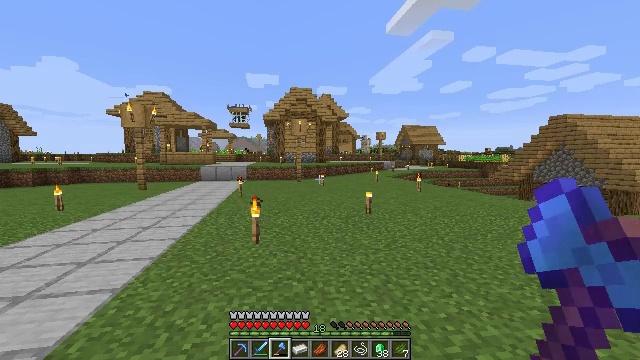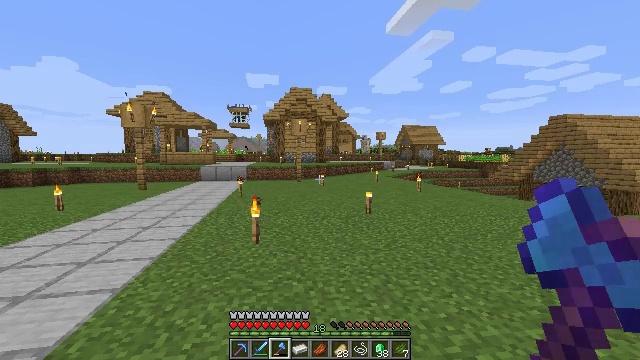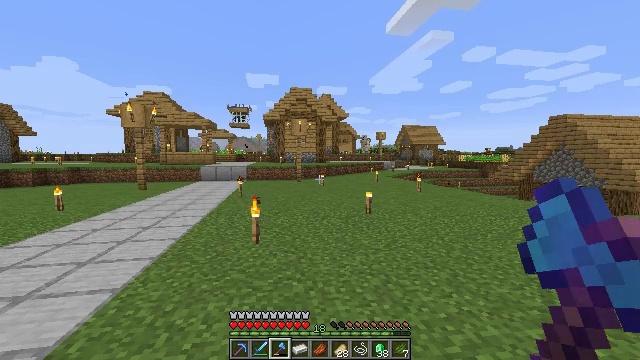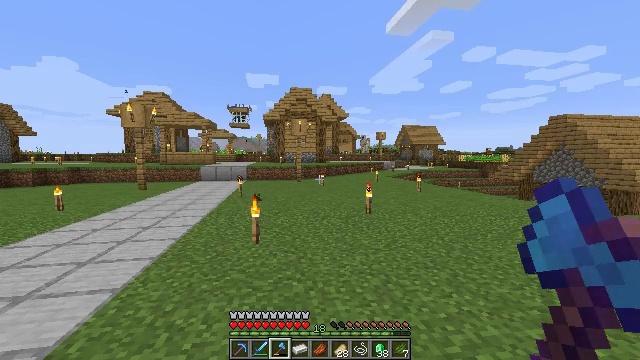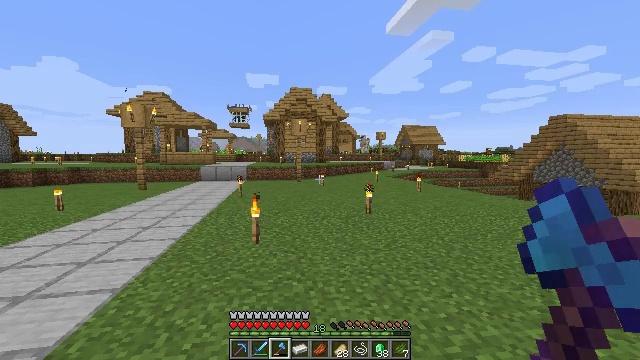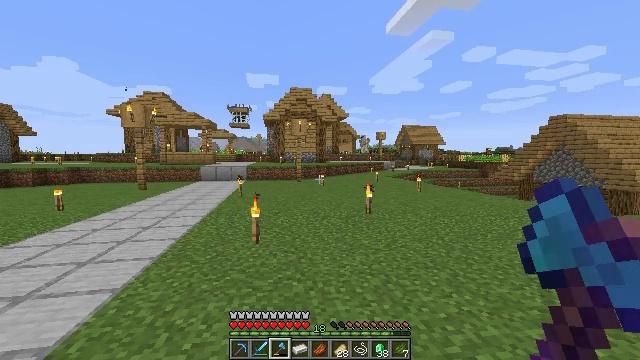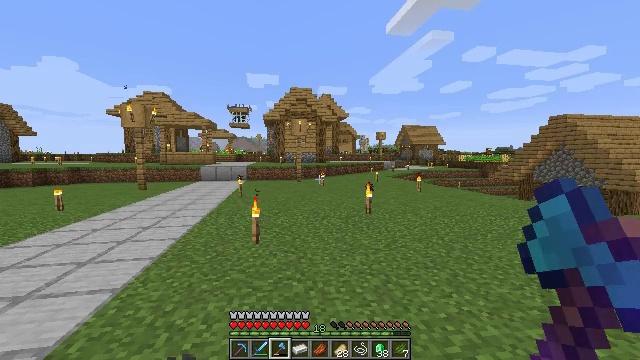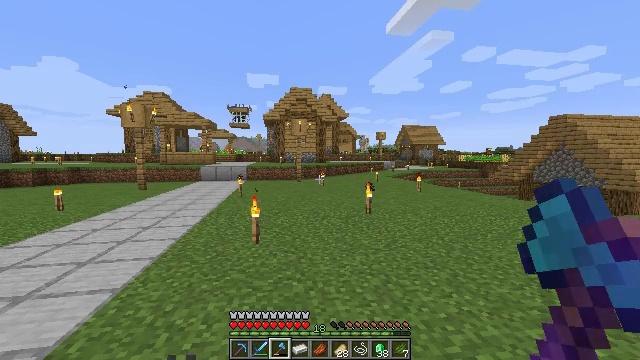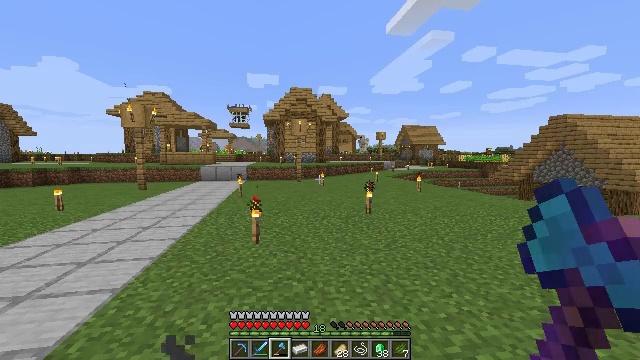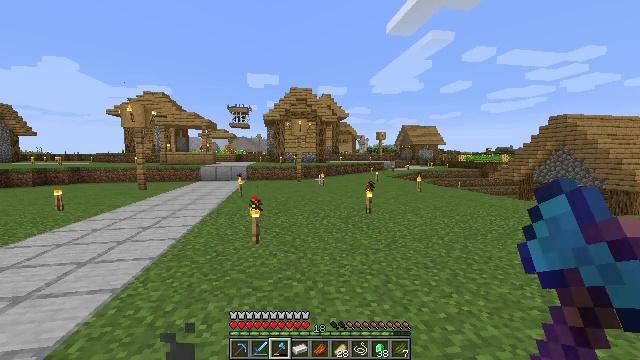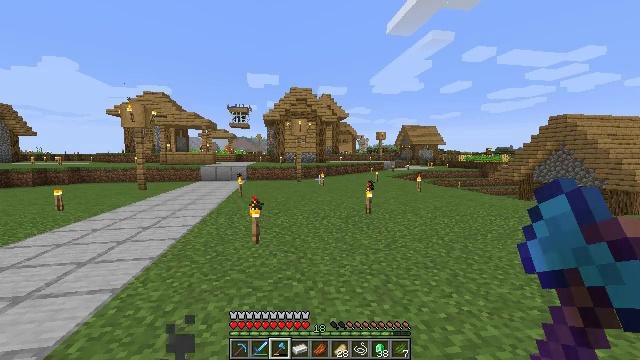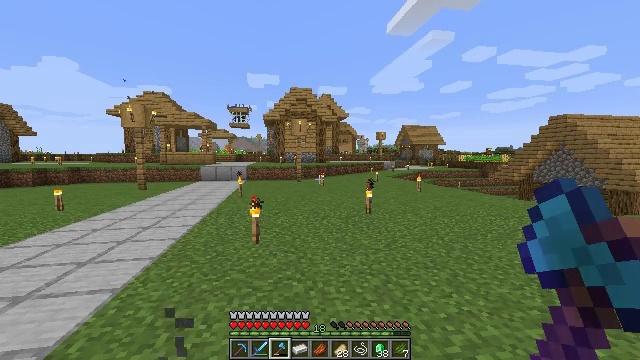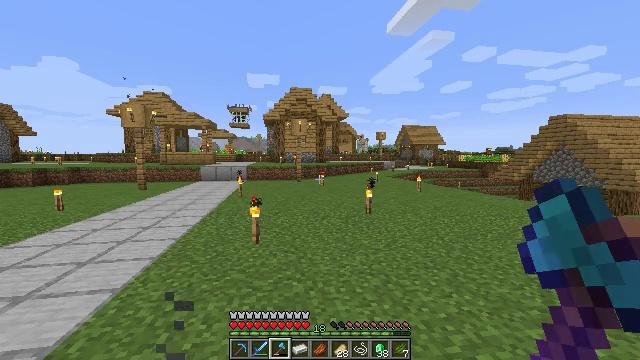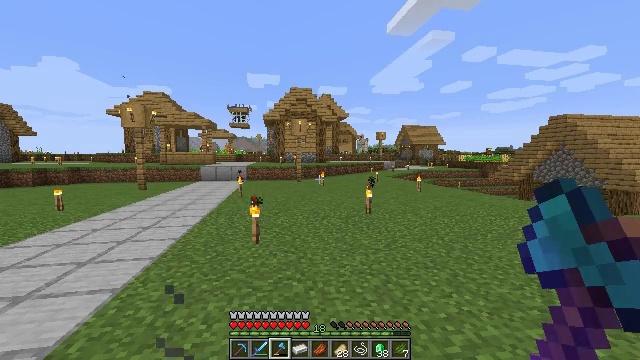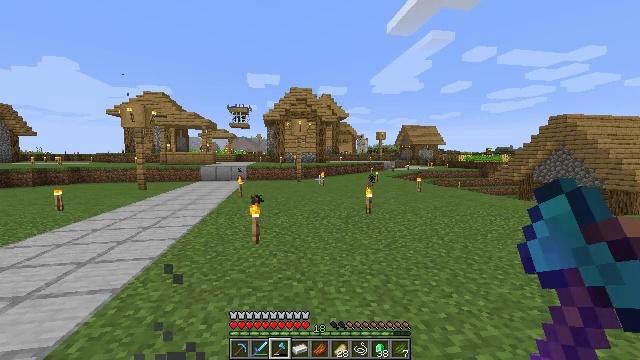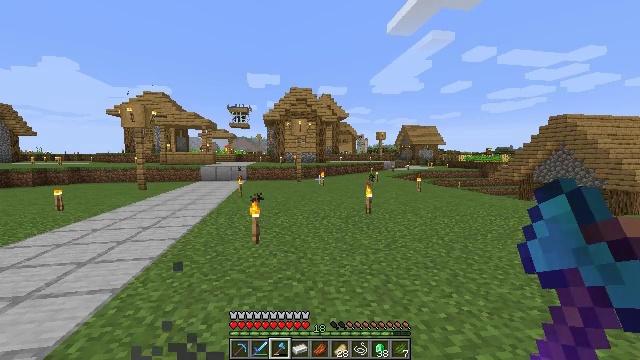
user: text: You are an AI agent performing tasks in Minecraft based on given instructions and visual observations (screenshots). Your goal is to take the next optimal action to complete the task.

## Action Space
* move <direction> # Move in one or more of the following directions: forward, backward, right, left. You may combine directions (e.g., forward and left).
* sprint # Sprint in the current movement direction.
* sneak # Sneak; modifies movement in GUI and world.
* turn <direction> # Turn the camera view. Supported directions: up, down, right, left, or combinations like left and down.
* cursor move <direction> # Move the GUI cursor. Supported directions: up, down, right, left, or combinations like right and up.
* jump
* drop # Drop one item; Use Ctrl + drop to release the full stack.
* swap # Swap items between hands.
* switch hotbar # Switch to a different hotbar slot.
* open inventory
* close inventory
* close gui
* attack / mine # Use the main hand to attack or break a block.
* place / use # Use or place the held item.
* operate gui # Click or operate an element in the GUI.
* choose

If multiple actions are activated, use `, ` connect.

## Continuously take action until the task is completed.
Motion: motion action
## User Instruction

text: Produce green dye by cooking cactus.
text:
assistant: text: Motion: no_op
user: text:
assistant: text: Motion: no_op
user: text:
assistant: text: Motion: no_op
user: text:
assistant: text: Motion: no_op
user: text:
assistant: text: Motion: no_op
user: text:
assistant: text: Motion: no_op
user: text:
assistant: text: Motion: no_op
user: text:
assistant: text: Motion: no_op
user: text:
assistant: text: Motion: no_op
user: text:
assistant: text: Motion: no_op
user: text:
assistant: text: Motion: no_op
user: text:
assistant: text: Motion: no_op
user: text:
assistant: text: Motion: no_op
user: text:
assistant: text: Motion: no_op
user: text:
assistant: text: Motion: no_op
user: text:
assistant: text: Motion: no_op
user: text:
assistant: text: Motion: no_op
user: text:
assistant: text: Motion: no_op
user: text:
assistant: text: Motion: no_op
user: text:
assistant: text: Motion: no_op
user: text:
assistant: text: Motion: no_op
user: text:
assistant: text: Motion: no_op
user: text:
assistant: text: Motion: no_op
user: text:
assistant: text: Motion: no_op
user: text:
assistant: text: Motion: no_op
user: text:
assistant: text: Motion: no_op
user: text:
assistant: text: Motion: no_op
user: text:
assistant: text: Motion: no_op
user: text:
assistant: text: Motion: no_op
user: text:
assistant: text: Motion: no_op